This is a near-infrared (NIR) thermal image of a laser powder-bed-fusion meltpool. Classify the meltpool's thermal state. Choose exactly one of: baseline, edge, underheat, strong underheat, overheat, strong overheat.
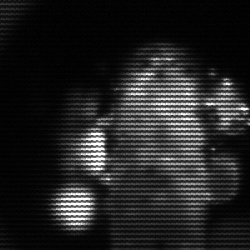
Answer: strong underheat